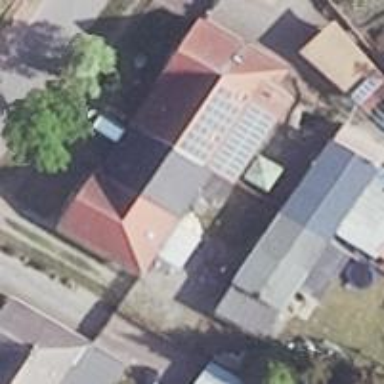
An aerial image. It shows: Small solar photovoltaic panel generator is producing electricity.